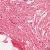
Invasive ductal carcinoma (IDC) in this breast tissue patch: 0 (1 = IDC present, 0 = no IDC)